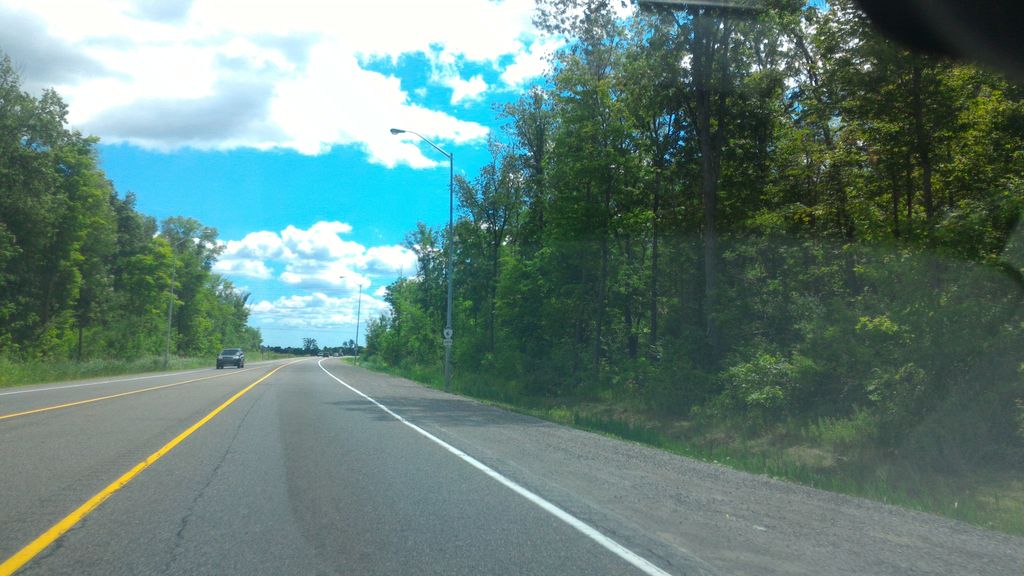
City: hamilton